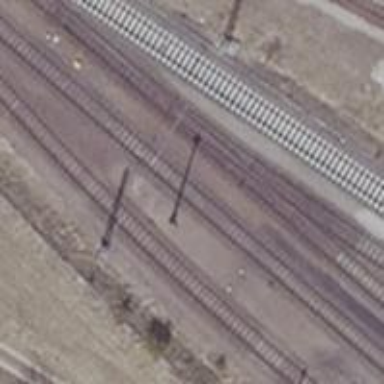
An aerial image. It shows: Railway switch.